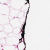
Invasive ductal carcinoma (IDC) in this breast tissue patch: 0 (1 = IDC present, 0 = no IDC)